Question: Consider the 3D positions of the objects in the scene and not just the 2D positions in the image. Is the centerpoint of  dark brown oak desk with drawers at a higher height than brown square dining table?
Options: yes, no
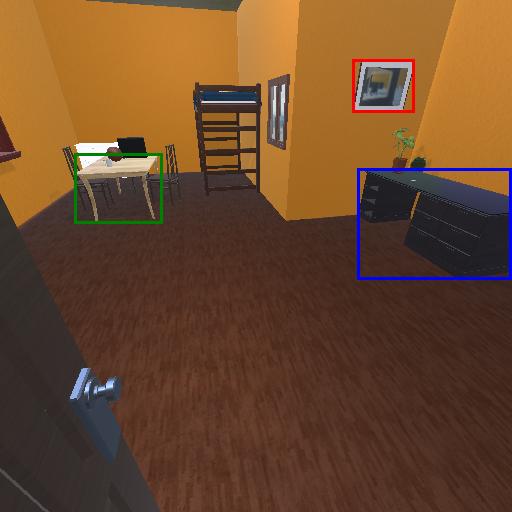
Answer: yes